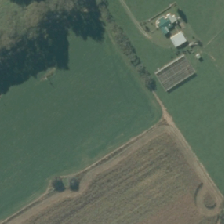
Land cover: shortrotation_cropland